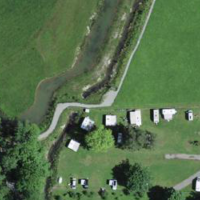
EUNIS habitat code: 25
Species observed at this site:
Tachybaptus ruficollis
Corvus corone
Podiceps cristatus
Plantago major
Turdus philomelos
Oenanthe oenanthe
Fulica atra
Anthus spinoletta
Turdus viscivorus
Buteo buteo
Sylvia atricapilla
Turdus iliacus
Chroicocephalus ridibundus
Phylloscopus collybita
Larus michahellis
Cygnus olor
Erithacus rubecula
Phoenicurus ochruros
Columba livia
Saxicola rubicola
Motacilla cinerea
Cyanistes caeruleus
Anas platyrhynchos
Linaria cannabina
Chloris chloris
Sturnus vulgaris
Streptopelia decaocto
Aythya fuligula
Passer domesticus
Fringilla coelebs
Ptyonoprogne rupestris
Turdus merula
Carduelis carduelis
Calidris alpina
Phalacrocorax carbo
Fringilla montifringilla
Lullula arborea
Hirundo rustica
Upupa epops
Mergus merganser
Motacilla alba
Delichon urbicum